Aerial crown-view tile of a tropical tree (Barro Colorado Island, Panama), acquired 20240716:
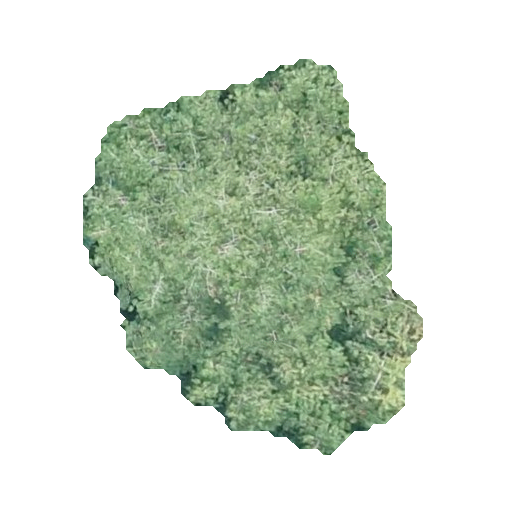
Species: Virola surinamensis
GBIF accepted scientific name: Virola surinamensis
Crown area: 142.78 m²